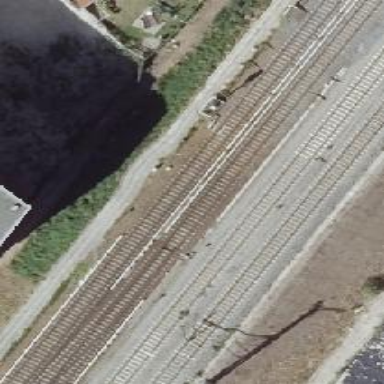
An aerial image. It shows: Solitary milestone along the railway.